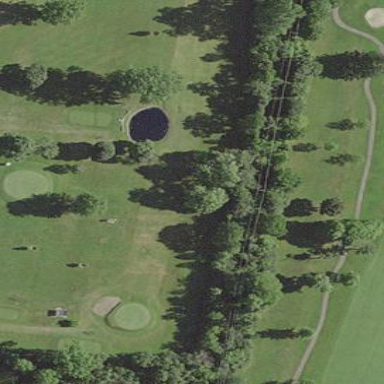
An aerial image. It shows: Golf fairway in the image.